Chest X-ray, PA view. Patient: 60 years old, sex M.
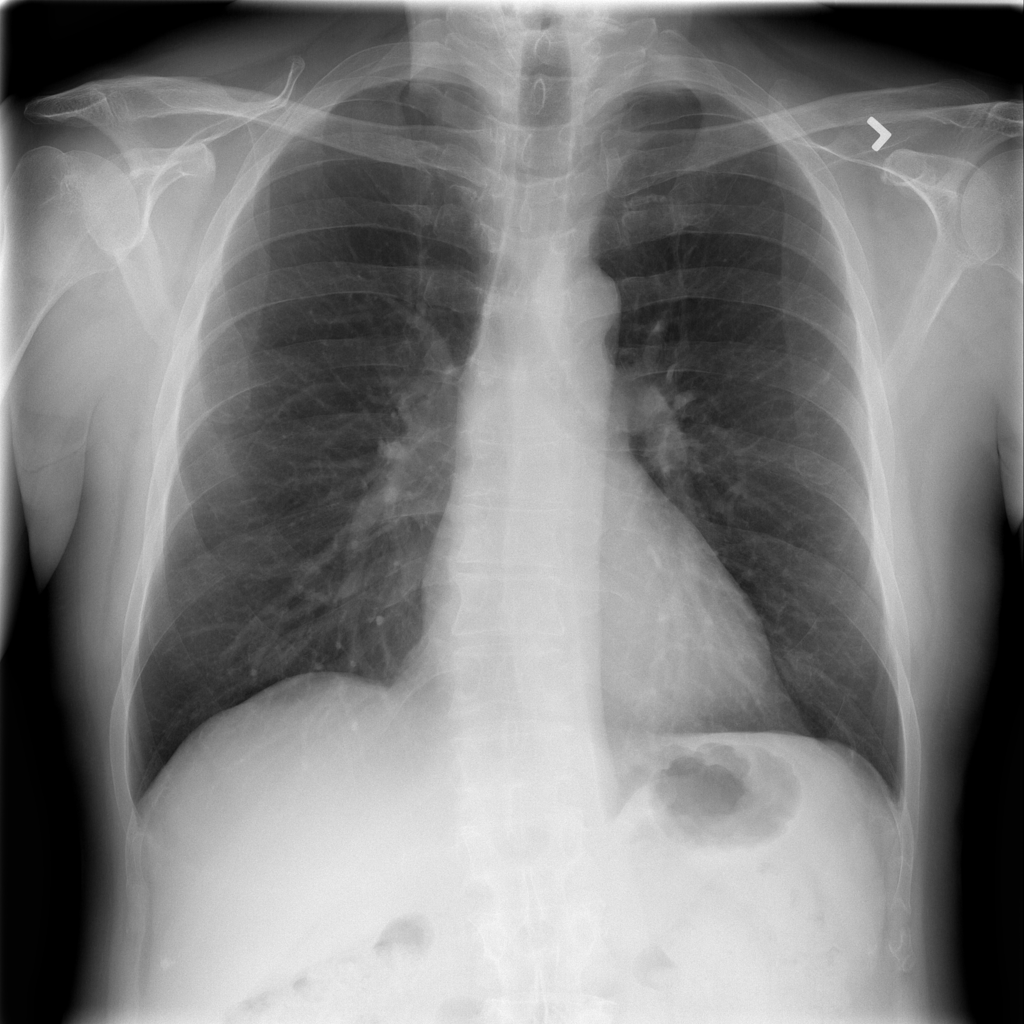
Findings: Infiltration